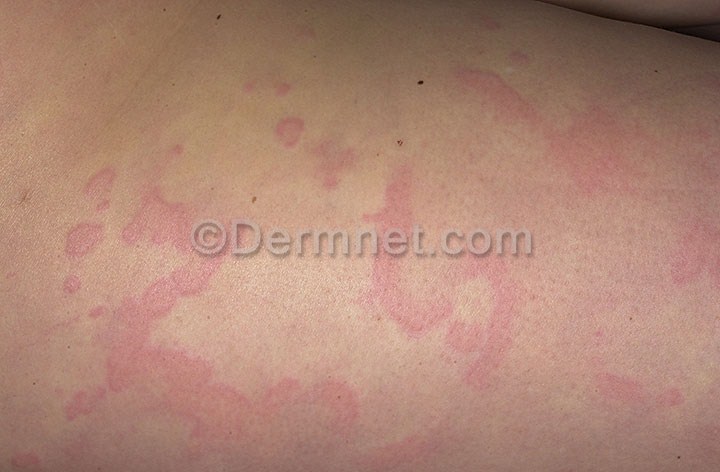
Disease: Urticaria Hives